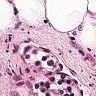
Metastatic tissue present: no